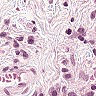
Metastatic tissue present: no